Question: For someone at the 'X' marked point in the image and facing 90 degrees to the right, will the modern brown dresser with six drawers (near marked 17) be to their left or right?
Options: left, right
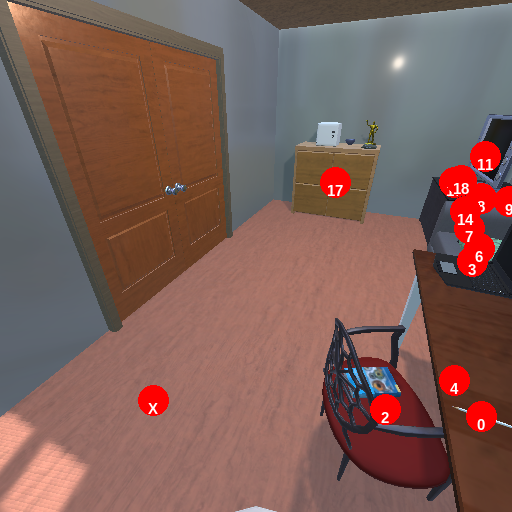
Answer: left